Field crop: maize
Growth stage: 1
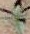
Species: datura